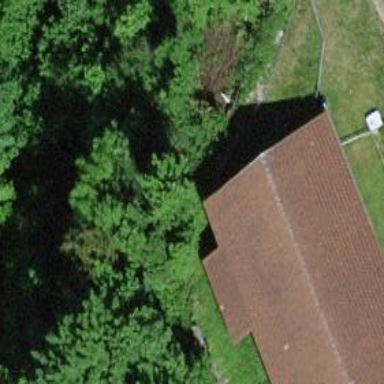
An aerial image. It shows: Shed building.